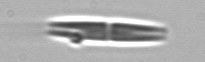
Label: pennate